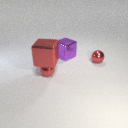
small red metal sphere below large red metal cube